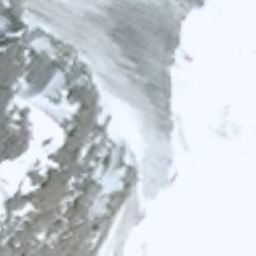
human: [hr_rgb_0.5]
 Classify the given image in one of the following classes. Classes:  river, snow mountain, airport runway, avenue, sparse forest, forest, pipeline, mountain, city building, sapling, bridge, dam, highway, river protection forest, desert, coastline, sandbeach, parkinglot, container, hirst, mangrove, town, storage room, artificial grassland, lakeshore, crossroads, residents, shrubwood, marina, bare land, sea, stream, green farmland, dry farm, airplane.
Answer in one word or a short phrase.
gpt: snow mountain